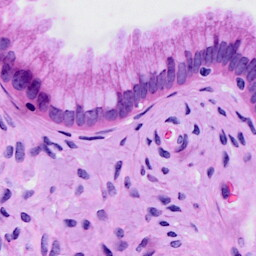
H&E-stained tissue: Cervix